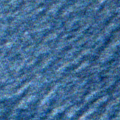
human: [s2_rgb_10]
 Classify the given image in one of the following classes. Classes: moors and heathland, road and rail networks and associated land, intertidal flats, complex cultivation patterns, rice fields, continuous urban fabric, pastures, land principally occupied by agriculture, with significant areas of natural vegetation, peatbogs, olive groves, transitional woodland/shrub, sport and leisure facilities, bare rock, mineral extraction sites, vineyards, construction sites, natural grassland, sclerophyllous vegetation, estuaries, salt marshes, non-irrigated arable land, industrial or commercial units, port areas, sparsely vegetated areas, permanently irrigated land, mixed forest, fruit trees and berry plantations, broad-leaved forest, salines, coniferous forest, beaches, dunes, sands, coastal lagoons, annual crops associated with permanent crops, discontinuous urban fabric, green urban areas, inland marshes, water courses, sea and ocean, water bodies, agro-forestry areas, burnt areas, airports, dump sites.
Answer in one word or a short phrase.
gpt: sea and ocean